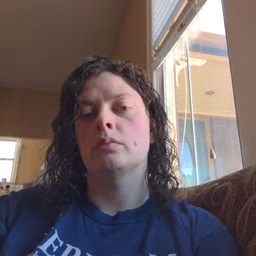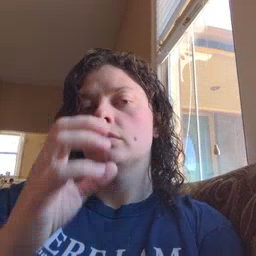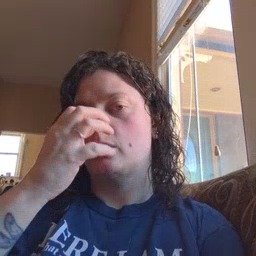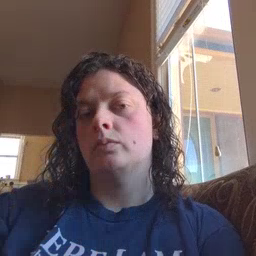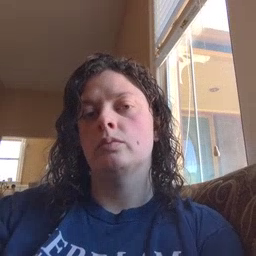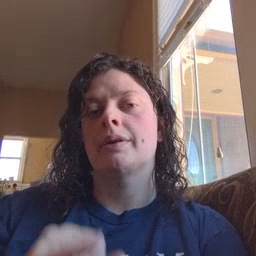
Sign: clown